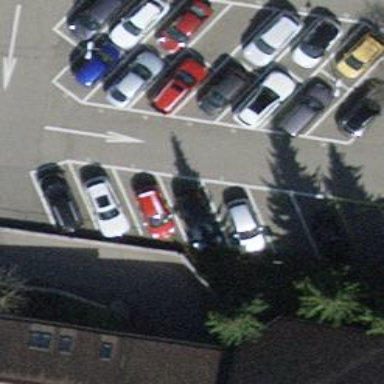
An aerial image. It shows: Parking aisle designated as service road.